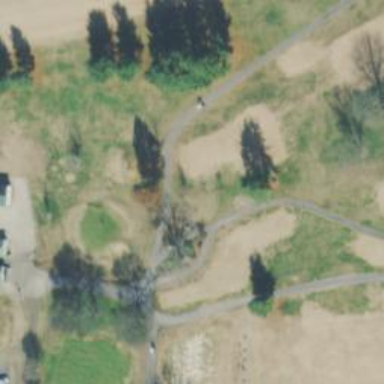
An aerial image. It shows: Path designated for golf carts.